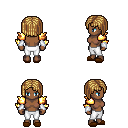
a pixel art fantasy rpg character, female body template, human, dark skin, gold arm armor, white pants, blonde pageboy hairstyle, white cloth bracers, brown slippers, four views (front, back, left, right), 2x2 character sprite sheet, small pixel art, hard edges, no anti-aliasing